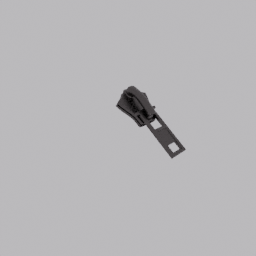
Label: mechanical